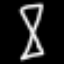
Label: hourglass